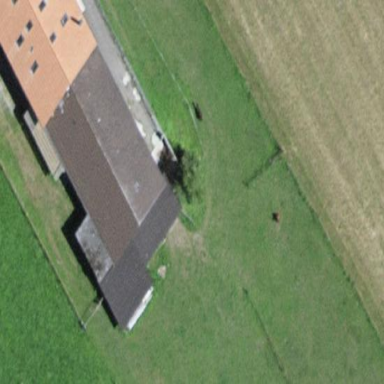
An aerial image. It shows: Farm building.